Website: macys
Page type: billing-address
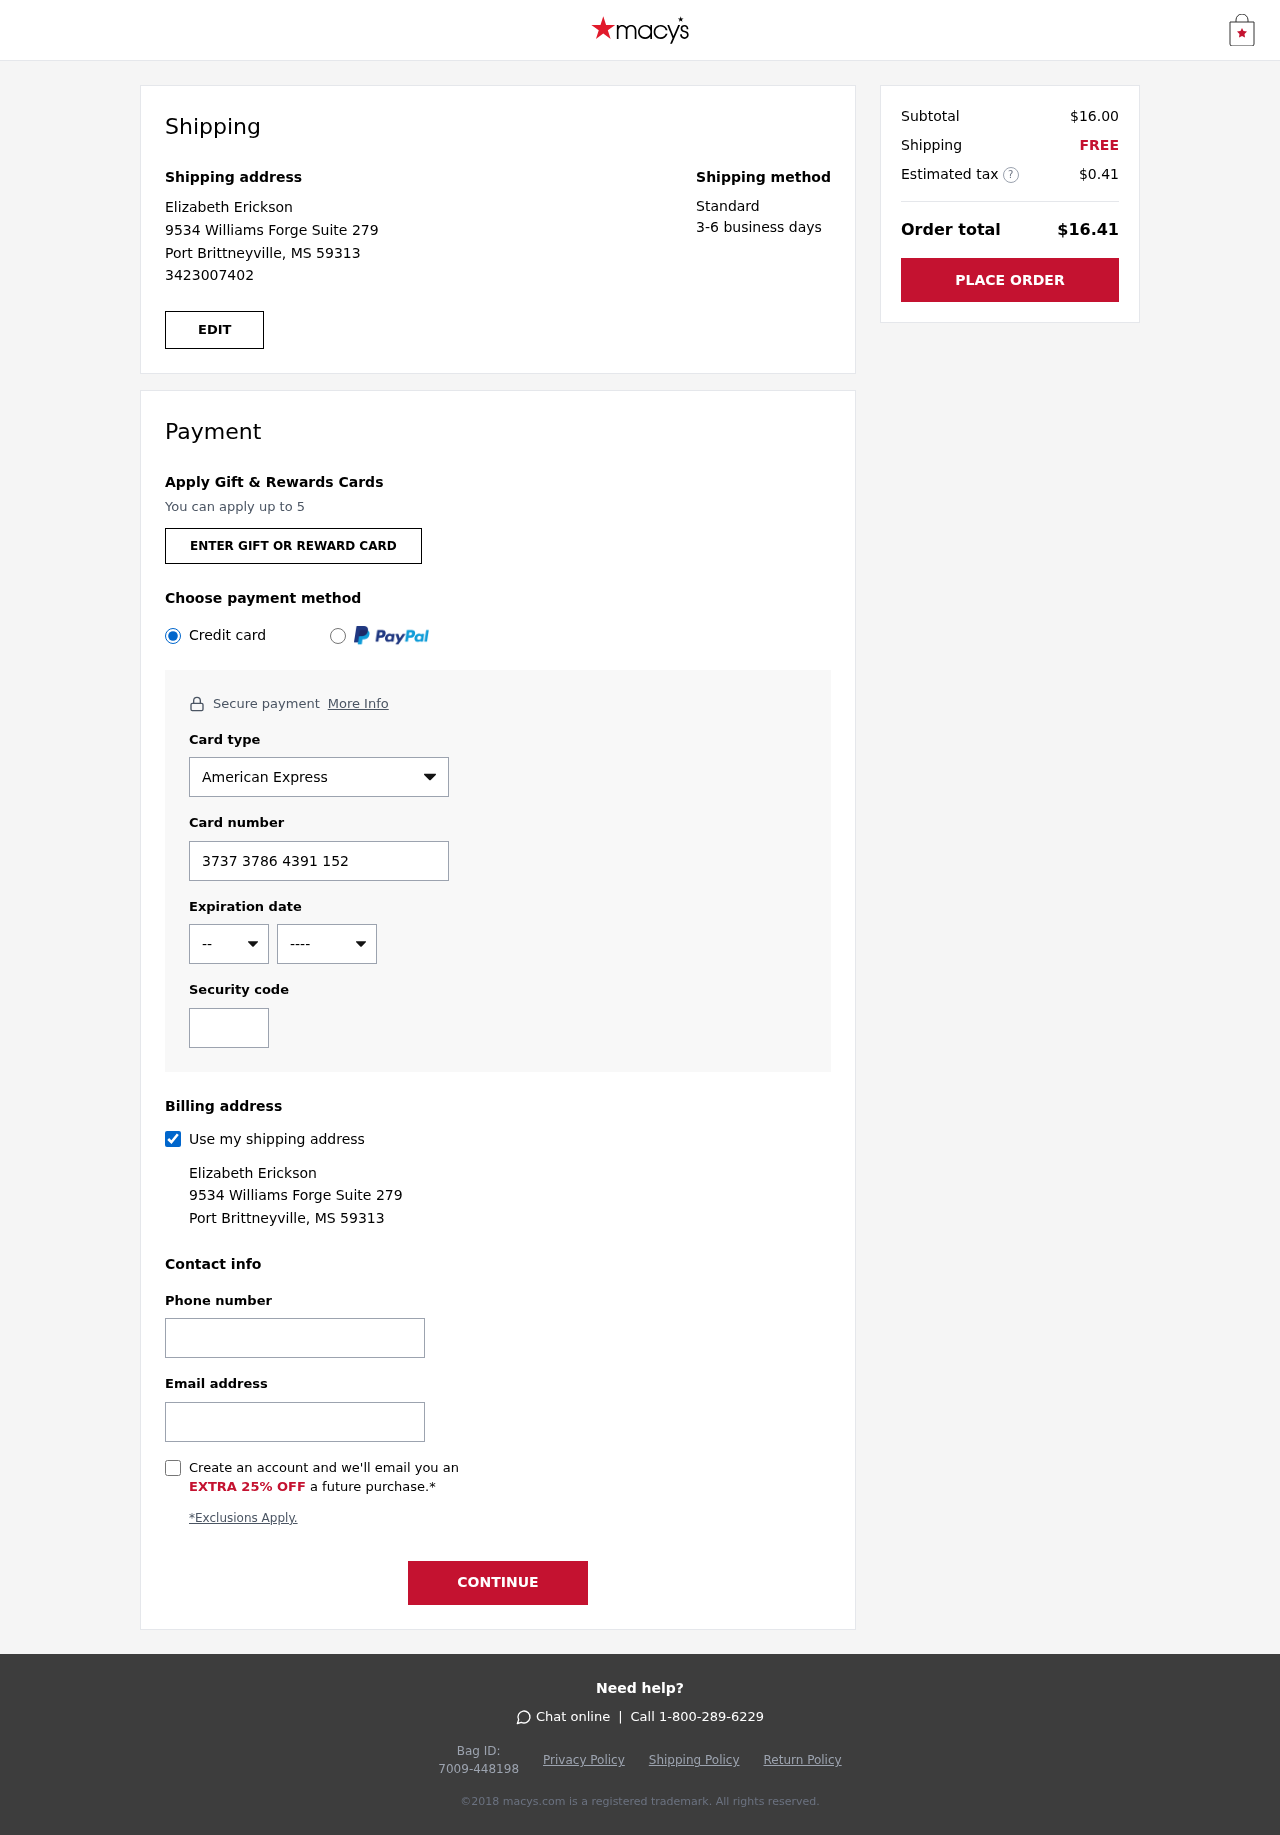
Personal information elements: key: PII_CARD_CVV
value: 5082
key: PII_CARD_EXPIRY_MONTH
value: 05
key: PII_CARD_EXPIRY_YEAR
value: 27
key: PII_CARD_NUMBER
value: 3737 3786 4391 152
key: PII_CARD_TYPE
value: American Express
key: PII_EMAIL
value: elizabeth.erickson@yahoo.com
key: PII_FULLNAME
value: Elizabeth Erickson
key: PII_PHONE
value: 3423007402
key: PII_STREET
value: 9534 Williams Forge Suite 279
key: PII_CITY_STATE_ZIP
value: Port Brittneyville, MS 59313
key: PII_FIRSTNAME
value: Elizabeth
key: PII_LASTNAME
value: Erickson
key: PII_FULLNAME2
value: Elizabeth Erickson
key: PII_FULLNAME3
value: Elizabeth Erickson
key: PII_FIRSTNAME2
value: Elizabeth
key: PII_FIRSTNAME3
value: Elizabeth
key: PII_LASTNAME2
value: Erickson
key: PII_LASTNAME3
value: Erickson
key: PII_FIRSTNAME_DERIVED
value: Elizabeth
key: PII_LASTNAME_DERIVED
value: Erickson
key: PII_FULLNAME_DERIVED
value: Elizabeth Erickson
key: PII_NAME_FULL_DERIVED
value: Elizabeth Erickson
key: PII_PHONE2
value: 3423007402
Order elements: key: ORDER_SUBTOTAL
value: $16.00
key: ORDER_SHIPPING_COST
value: FREE
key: ORDER_TAX
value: $0.41
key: ORDER_TOTAL
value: $16.41